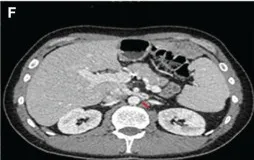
The patient's CT scans at baseline, at best response, and at the last evaluation. (D-F) Retroperitoneal node. Are the last scans of the patient in January 2024, when the decision to stop the treatment was made after 34 months. The red lines denote measurable disease.
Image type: radiology (ct)